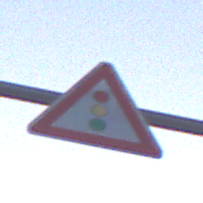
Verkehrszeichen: Lichtzeichenanlage
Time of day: SunriseSunset
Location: Outdoor (Urban)
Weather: Clear
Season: NotSpecified
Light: Natural